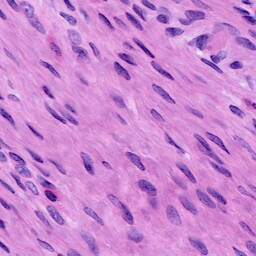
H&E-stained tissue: Cervix